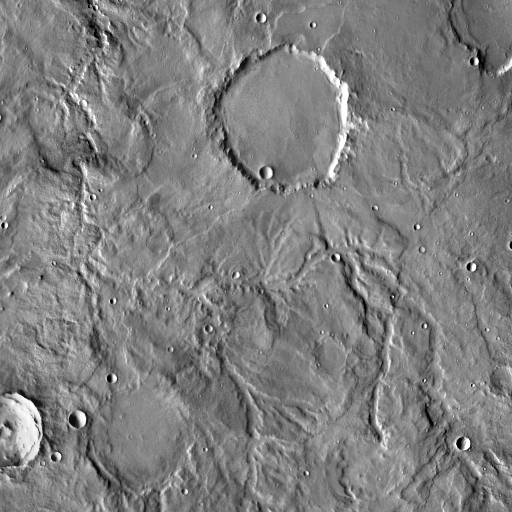
Crater classes present: Background, Other, Layered, Buried, Secondary